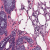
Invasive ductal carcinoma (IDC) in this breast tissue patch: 1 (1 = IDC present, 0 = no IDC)